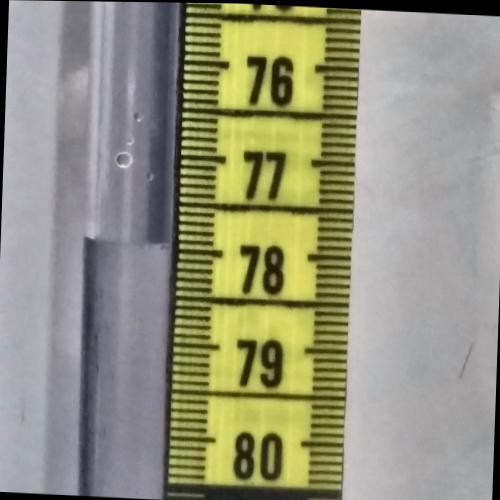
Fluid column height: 77.9 cm